Question: # My Situation
I'm trying to set up a project structure and the build scripts using 'cmake' but I get an error
that my application is unable to find the header file that I try to include.
I hope that someone can guide me to a solution for this.
---
### Current project
The project ist just an example reduced to one application and one library project. The goal is to
have multiple clients and more than one library (some depending on each other).
'clients/Desktop' e.g. is an application making use of the 'core/' library.
The image shows the project structure (screenshot from Visual Studio Code explorer)

Having a folder named like the project in the include folder is to change the includes from 'Core.h'
to 'Core/Core.h'. Or at least this was the plan. Maybe this is the problem?
Okay, so now the code:
'clients\Desktop\src\main.cpp':
'''
#include "Core/Core.h"
#include <iostream>
int main(int argc, char* argv[]) {
ProjectStructure::Core::Example ex;
ex.sayHello();
}
'''
'Core\include\Core\Core.h':
'''
#ifndef PROJECTSTRUCTURE_CORE_CORE_H
#define PROJECTSTRUCTURE_CORE_CORE_H
#include <iostream>
namespace ProjectStructure {
namespace Core {
class Example {
public:
void sayHello();
};
} // namespace Core
} // namespace ProjectStructure
#endif
'''
'Core\src\Core.cpp':
'''
#include "Core/Core.h"
namespace ProjectStructure {
namespace Core {
void Example::sayHello() {
std::cout << "Hello world.";
}
} // namespace Core
} // namespace ProjectStructure
'''
'clients\Desktop\include\CMakeLists.txt':
'''
ADD_SUBDIRECTORY("Desktop")
'''
'clients\Desktop\src\CMakeLists.txt':
'''
SET(APP_HEADERS
)
SET(APP_SOURCES
"main.cpp"
)
# Make executable
ADD_EXECUTABLE("${PROJECT_NAME}" "${APP_SOURCES}")
TARGET_LINK_LIBRARIES("${PROJECT_NAME}" "Core")
'''
'clients\Desktop\CMakeLists.txt':
'''
# Version check
cmake_minimum_required(VERSION 3.5)
# Project
PROJECT("Desktop" CXX)
INCLUDE_DIRECTORIES("${PROJECT_SOURCE_DIR}/include")
ADD_SUBDIRECTORY("include")
ADD_SUBDIRECTORY("src")
ADD_SUBDIRECTORY("test")
'''
'clients\CMakeLists.txt':
'''
# Executables
ADD_SUBDIRECTORY("${PROJECTSTRUCTURE_CLIENTS_DIR}/Desktop")
'''
'Core\include\CMakeLists.txt':
'''
ADD_SUBDIRECTORY("Core")
'''
'Core\src\CMakeLists.txt':
'''
SET(LIB_HEADERS
"../include/Core/Core.h"
)
SET(LIB_SOURCES
"Core.cpp"
)
# Make library
ADD_LIBRARY("${PROJECT_NAME}" STATIC "${LIB_SOURCES}")
SET_TARGET_PROPERTIES("${PROJECT_NAME}" PROPERTIES
FRAMEWORK FALSE
PUBLIC_HEADER "${LIB_HEADERS}"
)
INSTALL(TARGETS "${PROJECT_NAME}"
EXPORT "${PROJECT_NAME}Targets"
ARCHIVE DESTINATION lib COMPONENT libs
RUNTIME DESTINATION bin COMPONENT libs
LIBRARY DESTINATION lib COMPONENT libs
PUBLIC_HEADER DESTINATION include/${PROJECT_NAME} COMPONENT devel
INCLUDES DESTINATION include
)
'''
'Core\CMakeLists.txt':
'''
# Version check
CMAKE_MINIMUM_REQUIRED(VERSION 3.5)
# Project
PROJECT("Core" CXX)
INCLUDE_DIRECTORIES("${PROJECT_SOURCE_DIR}/include")
ADD_SUBDIRECTORY("include")
ADD_SUBDIRECTORY("src")
ADD_SUBDIRECTORY("test")
'''
And last but not least the top level 'CMakeLists.txt':
'''
# Version check
CMAKE_MINIMUM_REQUIRED(VERSION 3.5)
# Project
PROJECT("ProjectStructure" CXX)
# Status
MESSAGE(STATUS "Cmake running...")
MESSAGE(STATUS "System: ${CMAKE_SYSTEM}")
MESSAGE(STATUS "System: ${CMAKE_SYSTEM_PROCESSOR}")
MESSAGE(STATUS "Cmake-Version: ${CMAKE_VERSION}")
MESSAGE(STATUS "C++ compiler: ${CMAKE_CXX_COMPILER}")
# Project structure
SET(CMAKE_INCLUDE_PATH "${CMAKE_SOURCE_DIR}/include")
SET(CMAKE_BINARY_DIR "${CMAKE_SOURCE_DIR}/build")
SET(EXECUTABLE_OUTPUT_PATH "${CMAKE_BINARY_DIR}")
SET(LIBRARY_OUTPUT_PATH "${CMAKE_BINARY_DIR}")
SET(PROJECTSTRUCTURE_CLIENTS_DIR "${CMAKE_SOURCE_DIR}/clients")
# Prohibit in source builds
IF("${CMAKE_SOURCE_DIR}" STREQUAL "${CMAKE_BINARY_DIR}")
MESSAGE(SEND_ERROR "In-source builds are not allowed. Remove generated files.")
ENDIF()
# Output settings
SET(CMAKE_VERBOSE_MAKEFILE ON)
SET(CMAKE_COLOR_MAKEFILE ON)
# Build mode
SET(CMAKE_BUILD_TYPE Debug) # Dev
#SET(CMAKE_BUILD_TYPE RelWithDebInfo) # Test
#SET(CMAKE_BUILD_TYPE Release) # Release
# Used features
SET(CMAKE_CXX_STANDARD 14) # -std=c++14
SET(CMAKE_CXX_STANDARD_REQUIRED ON)
# Compiler flags
SET(CMAKE_CXX_FLAGS "-Wall -Wextra")
SET(CMAKE_CXX_FLAGS_DEBUG "-g3 -O0") # Dev
SET(CMAKE_CXX_FLAGS_RELWITHDEBINFO "-O3") # Test
SET(CMAKE_CXX_FLAGS_RELEASE "-O3") # Release
# Libraries
ADD_SUBDIRECTORY("${CMAKE_SOURCE_DIR}/core")
# Executables
ADD_SUBDIRECTORY("${PROJECTSTRUCTURE_CLIENTS_DIR}")
'''
I'm using out of source builds using the following commands:
'''
cd build
cmake .. -G "MSYS Makefiles"
'''
And then run using:
'''
make
'''
The real project is also containing directories for documentation and some other things.
Also files like '.gitignore' and a '.travis.yml' (but that is the next thing I have to get working).
---
### The problem:
The 'cmake'command is working but the 'make'command tells me that the included file ('Core.h') could
not be found.
I think the problem is in the part where the library gets installed. But I was unable to find the
right way to do it. The solution I posted here is only one from many that I tried.
---
### Additional questions:
The marked with an are empty. They where just added so that every directory
has a file. Should i remove them?
I would like to use google-test/mock in my projects with tests for each project in the
'project/test' folder. I it enough to include google test in the top level to make this
work or do I have to include it in each sub project?
Is it good practice to list the source files or to automatically load them? I think listing
them is better even if it is more work. I think this has also advantages for 'cmake' when reloading
the project. Is this also true for tests? I am thinking about making a test file for each source
file.
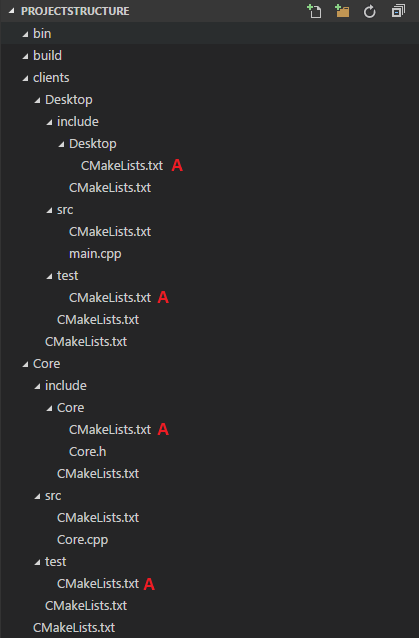
Answer: This does not seem to be the problem with the installation part. I think there is a problem with the way you add include directories. :)
When you use INCLUDE_DIRECTORIES you say that cmake should add proper flags for compiler for files in this CMakeLists. But NOT in files added in parent CMakeLists. I think the stack is a great analogy for this situation. (<URL>
Note that you added './Core/CMakeLists.txt' in './CMakeLists.txt':'ADD_SUBDIRECTORY("${CMAKE_SOURCE_DIR}/core")', './Core/include' is no more in use when you add the clients subdirectory later.
IMHO the most elegant solution is to use
'TARGET_INCLUDE_DIRECTORIES(Core PUBLIC pathToCoresHeaders)' instead. If you decide to use it, the line 'TARGET_LINK_LIBRARIES("${PROJECT_NAME}" "Core")' will add proper include paths to desktop executable.
AD1. Yes, I think that you should remove them. You can leave the CMakeLists.txt in 'test''s directories as it usually takes one more targets for UT.
AD2. I would recommend adding it in top level directory before you start to define own targets, and the link your testing execs with 'gtest' and 'gtest_main', this should register gtest's include paths.
AD3. I list all my files in cmake. I'd rather see error about missing file than unresolved external symbol at the end of build. But it is not black and white (<URL>. You should make your own decision and live with consequences.
PS1. I would suggest to additionally test your build on some unix like system, because Windows is way too liberal with the case insensitivity.
There are the changes I would have done to improve your build system.
'./Core/CMakeLists.txt'
'''
CMAKE_MINIMUM_REQUIRED(VERSION 3.5)
PROJECT(Core CXX)
SET(INCLUDE_DIRS ${CMAKE_CURRENT_SOURCE_DIR}/include)
SET(SOURCE_DIR ${CMAKE_CURRENT_SOURCE_DIR}/src)
SET(LIB_HEADERS
${INCLUDE_DIRS}/Core/Core.h
)
SET(LIB_SOURCES
${SOURCE_DIR}/Core.cpp
)
# Make library
ADD_LIBRARY("${PROJECT_NAME}" STATIC ${LIB_SOURCES} ${LIB_HEADERS})
TARGET_INCLUDE_DIRECTORIES(${PROJECT_NAME}
PUBLIC ${INCLUDE_DIRS}
)
SET_TARGET_PROPERTIES("${PROJECT_NAME}" PROPERTIES
FRAMEWORK FALSE
PUBLIC_HEADER "${LIB_HEADERS}"
)
INSTALL(TARGETS "${PROJECT_NAME}"
EXPORT "${PROJECT_NAME}Targets"
ARCHIVE DESTINATION lib COMPONENT libs
RUNTIME DESTINATION bin COMPONENT libs
LIBRARY DESTINATION lib COMPONENT libs
PUBLIC_HEADER DESTINATION include/${PROJECT_NAME} COMPONENT devel
INCLUDES DESTINATION include
)
ADD_SUBDIRECTORY(test)
'''
'./clients/Desktop/CMakeLists.txt'
'''
cmake_minimum_required(VERSION 3.5)
project("Desktop" CXX)
SET(SOURCE_DIR ${CMAKE_CURRENT_SOURCE_DIR}/src)
SET(INCLUDE_DIR ${CMAKE_CURRENT_SOURCE_DIR}/include)
SET(APP_HEADERS
)
SET(APP_SOURCES
${SOURCE_DIR}/main.cpp
)
# Make executable
ADD_EXECUTABLE(${PROJECT_NAME} ${APP_SOURCES} ${APP_HEADERS})
TARGET_INCLUDE_DIRECTORIES(${PROJECT_NAME} PRIVATE ${INCLUDE_DIR})
TARGET_LINK_LIBRARIES(${PROJECT_NAME} Core)
add_subdirectory(test)
'''